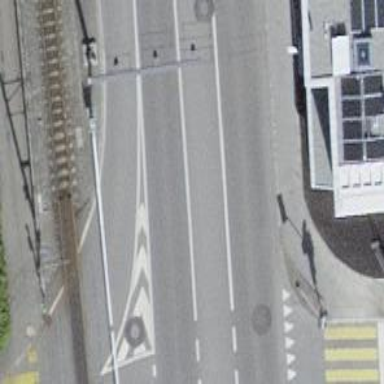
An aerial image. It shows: Road with traffic signals.